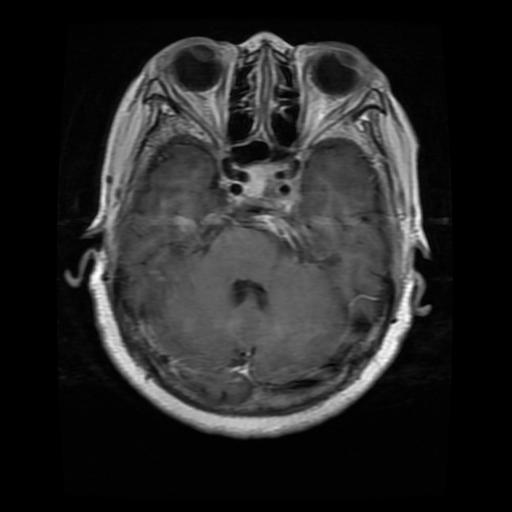
Label: pituitary